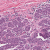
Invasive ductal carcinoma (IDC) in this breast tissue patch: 0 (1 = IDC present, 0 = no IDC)